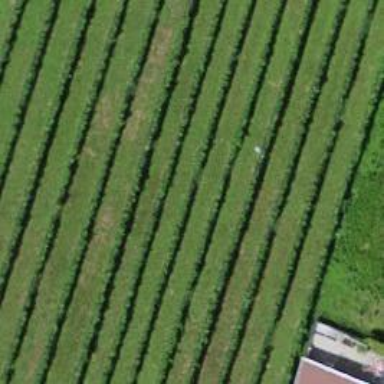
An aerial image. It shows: Vineyard with grape crops.